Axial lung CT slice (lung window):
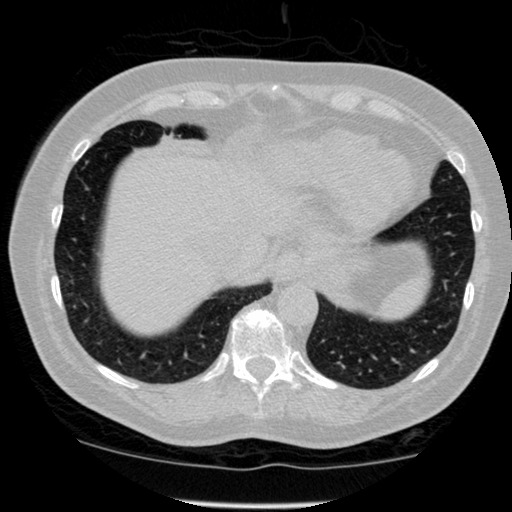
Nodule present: no